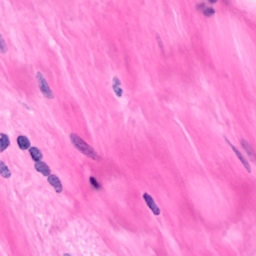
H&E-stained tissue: Breast